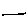
Label: line